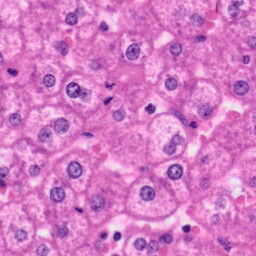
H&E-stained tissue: Liver